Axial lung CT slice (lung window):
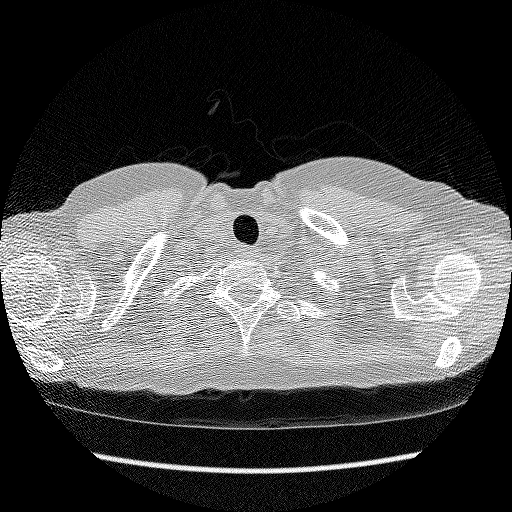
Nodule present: no